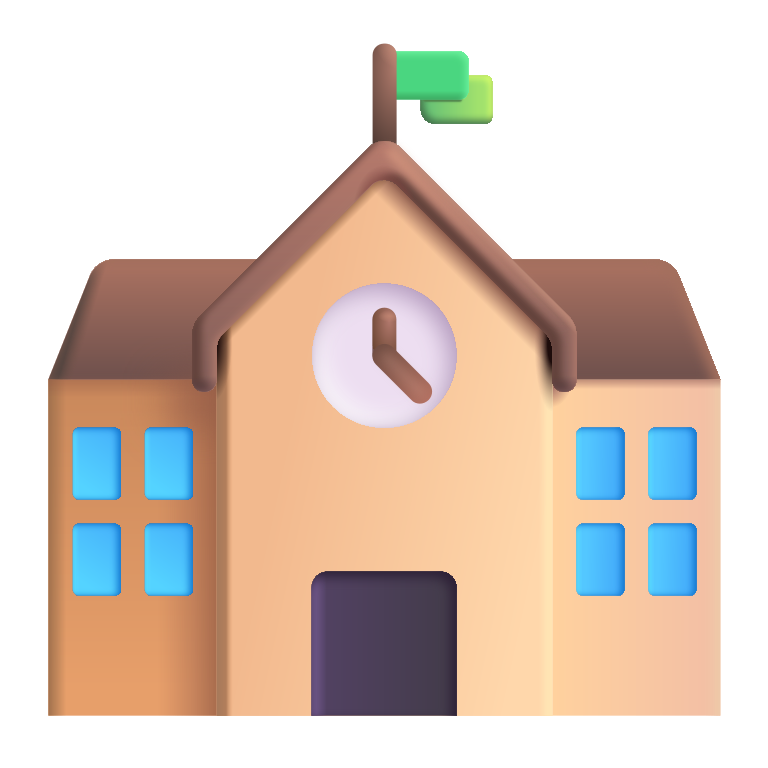
school color